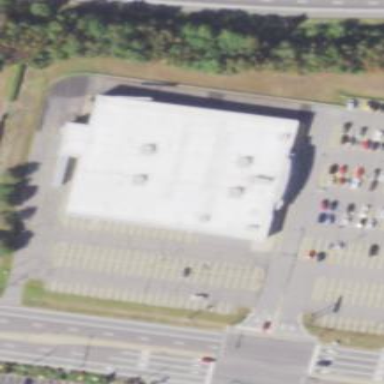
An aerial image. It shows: Retail building housing variety store.